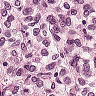
Metastatic tissue present: yes